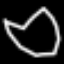
Label: octagon